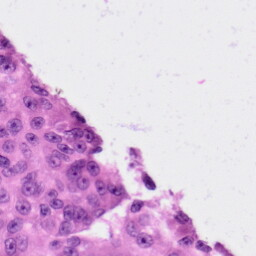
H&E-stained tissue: Skin